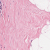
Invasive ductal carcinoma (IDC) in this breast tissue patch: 0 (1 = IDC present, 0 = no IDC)